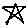
Label: star